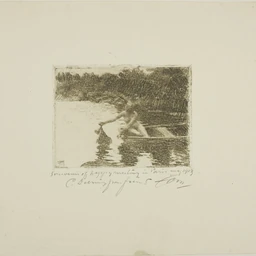
Title: Eka
Artist: Anders Zorn
Caption: eka, etching, paper (fiber product), print, prints and drawing, anders zorn, a work made of etching on ivory laid paper, prints and drawings, art institute of chicago